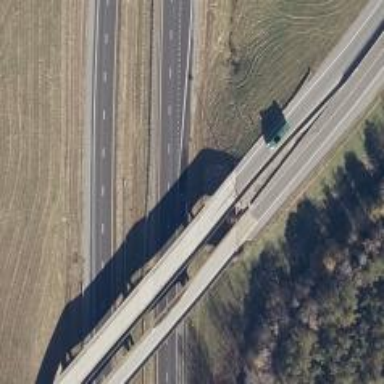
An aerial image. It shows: Viaduct bridge on primary link highway.